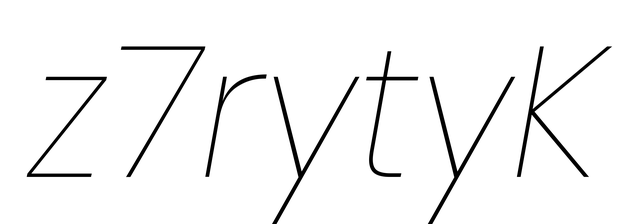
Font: Poppins-ThinItalic